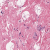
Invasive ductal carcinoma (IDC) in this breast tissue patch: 0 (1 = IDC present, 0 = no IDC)